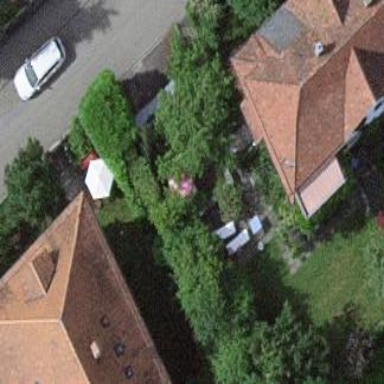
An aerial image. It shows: Group of garages.